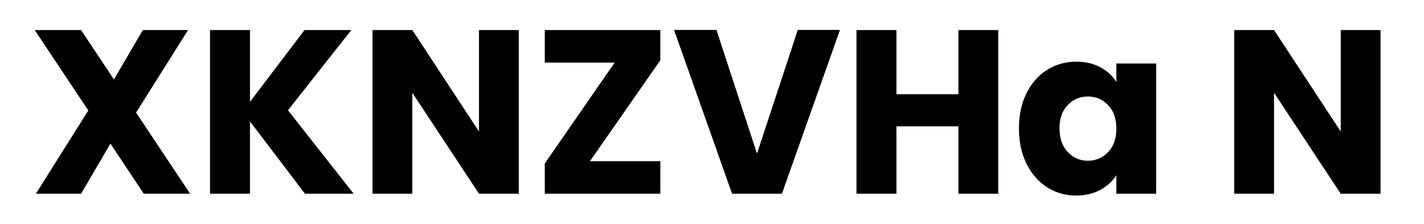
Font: Poppins-Bold